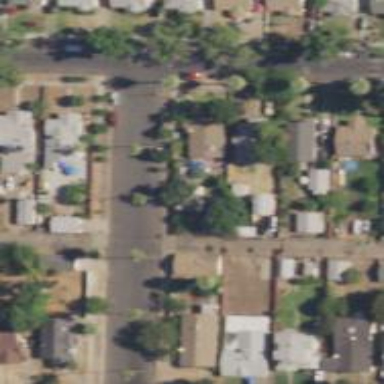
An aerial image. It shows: Alleyway designated as service road.